Here is the time-frequency representation (spectrogram) of a rolling-element bearing's vibration measurement. Based on the visible evidence, which condition applies: normal, inner_race, outer_race, ball?
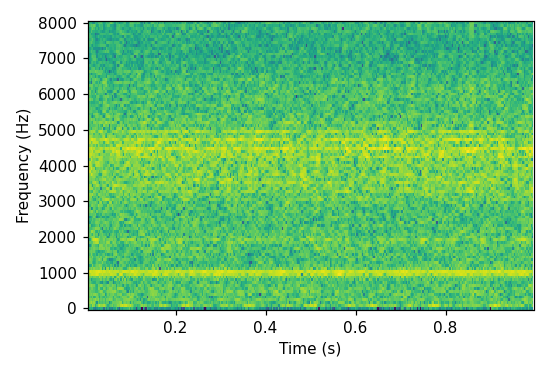
Answer: outer_race